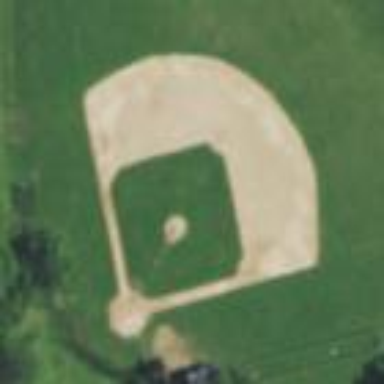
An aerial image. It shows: Baseball pitch for leisure land activities.